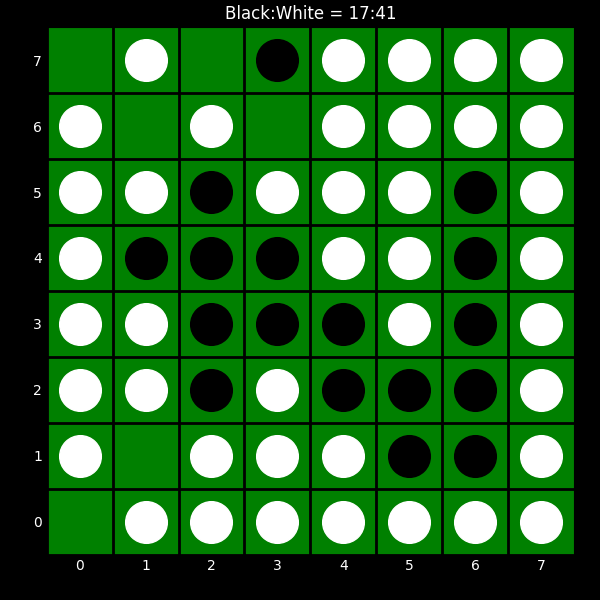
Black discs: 17
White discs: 41